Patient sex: M
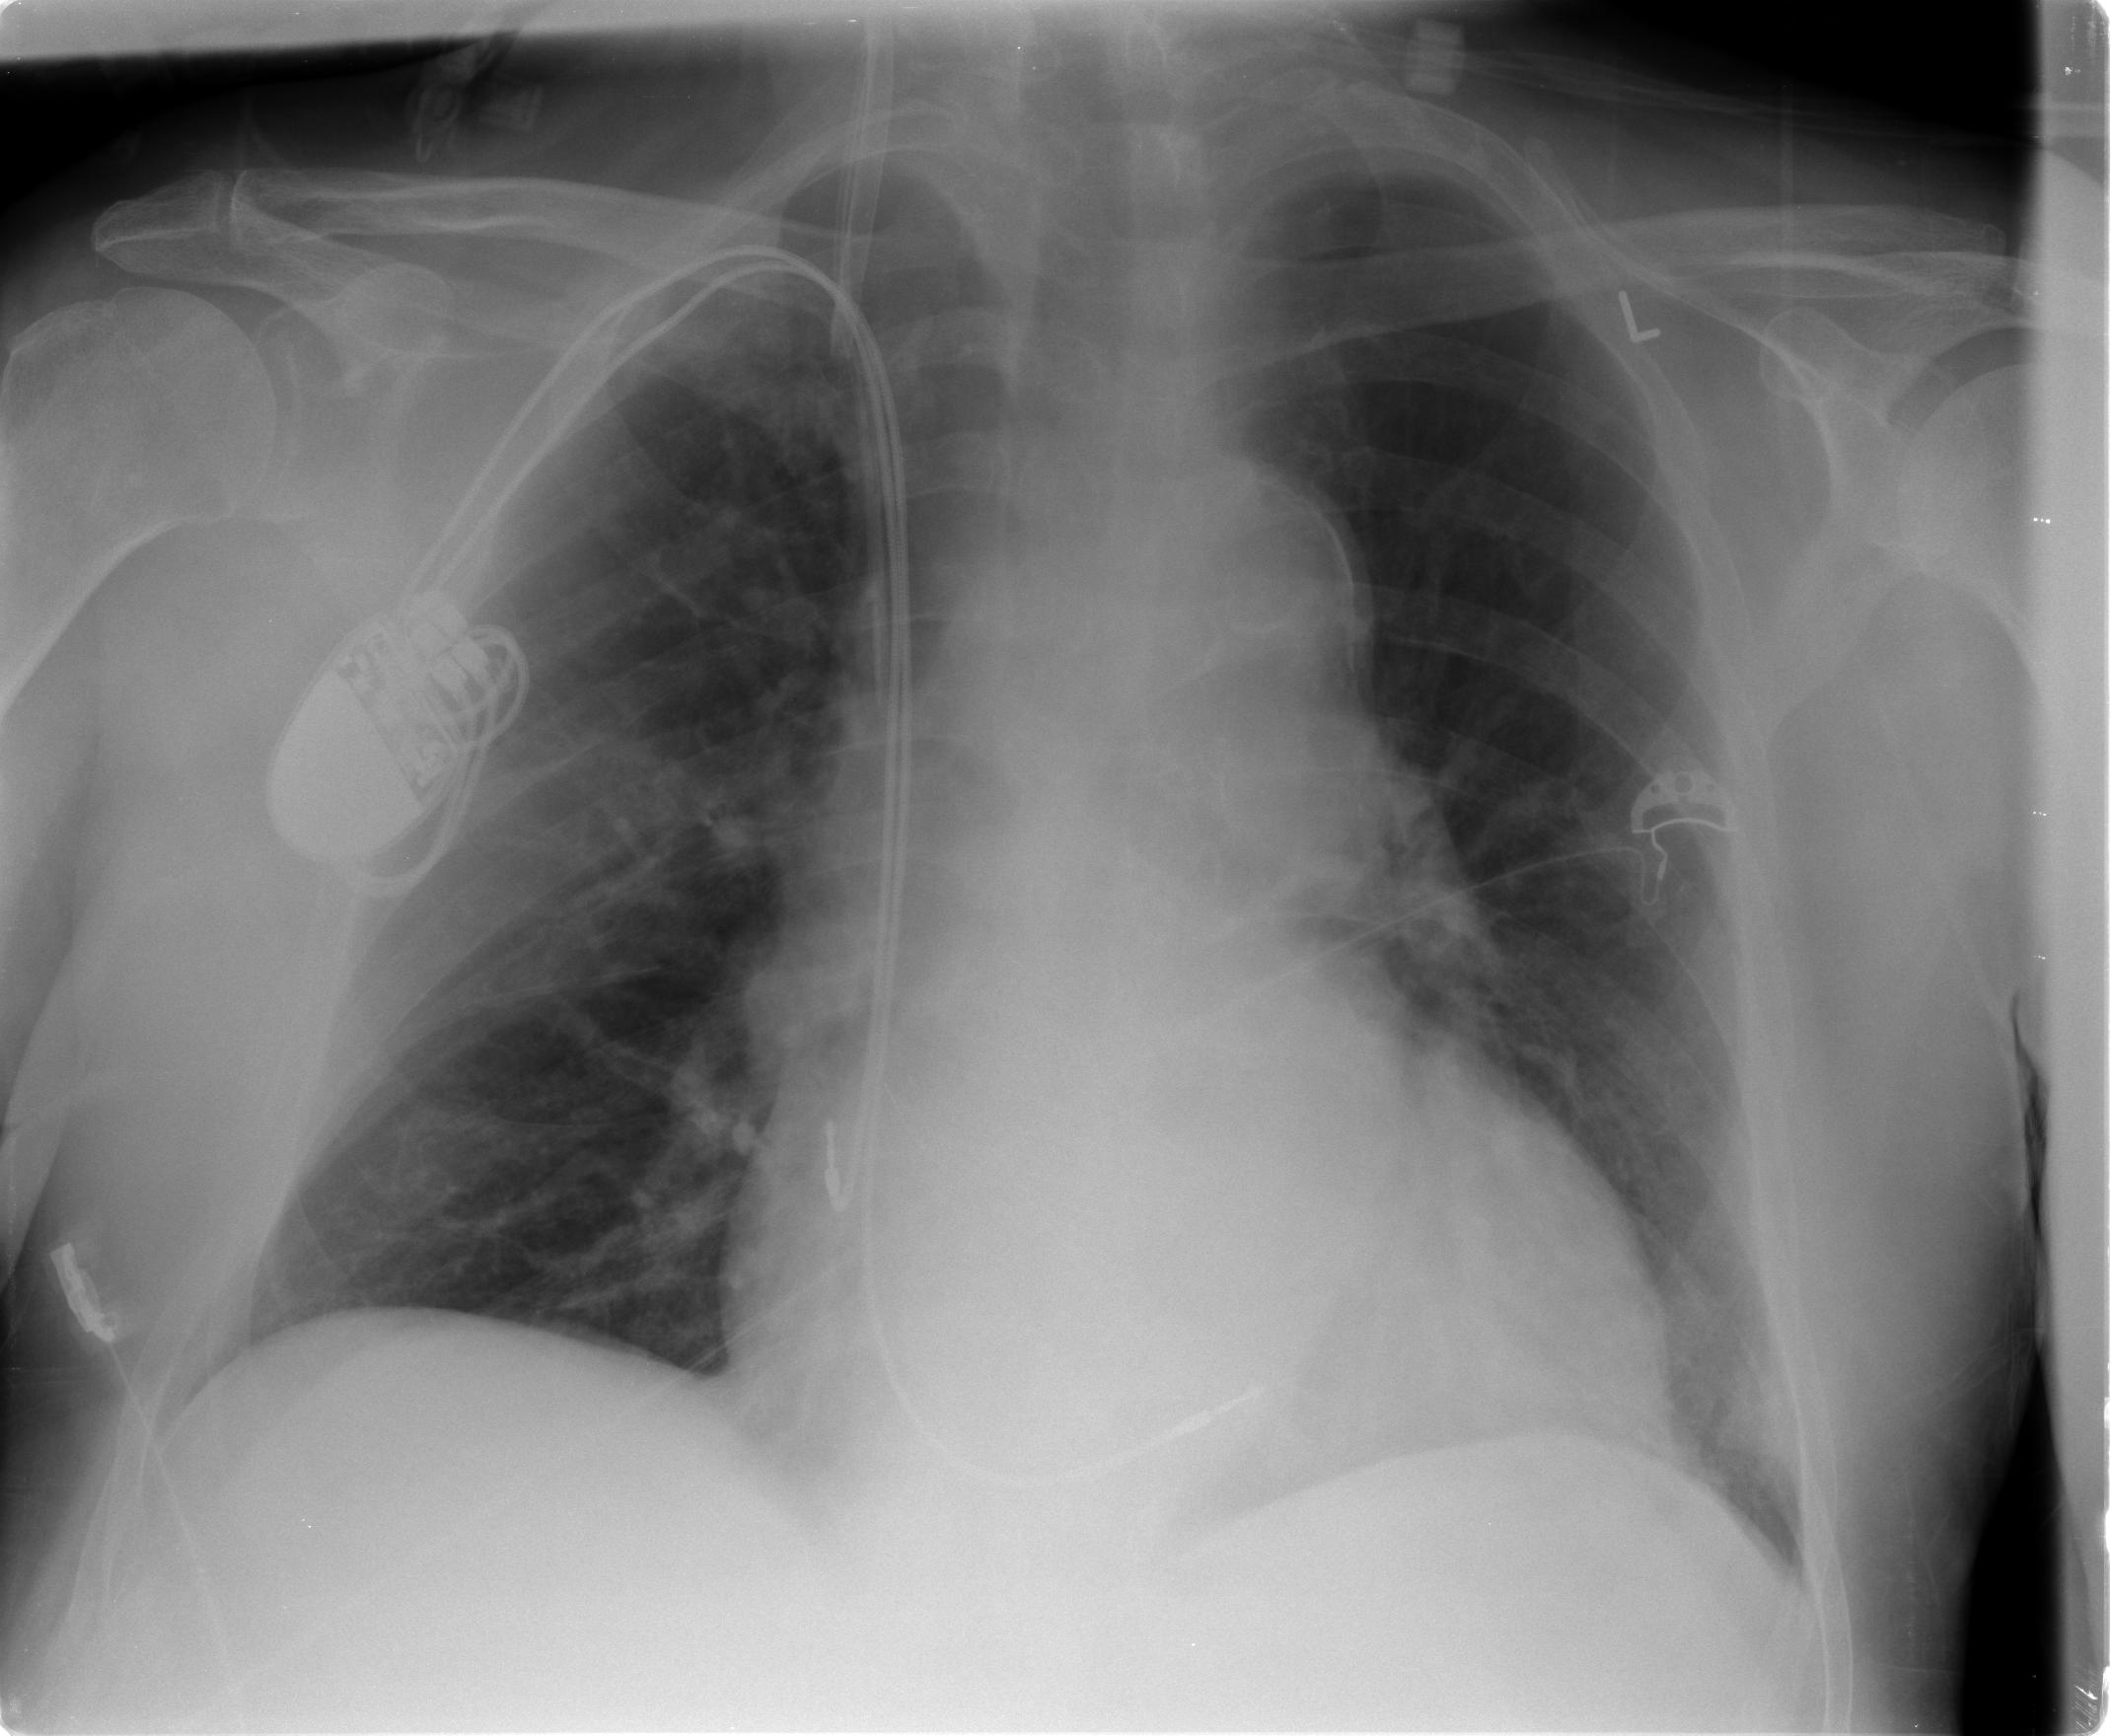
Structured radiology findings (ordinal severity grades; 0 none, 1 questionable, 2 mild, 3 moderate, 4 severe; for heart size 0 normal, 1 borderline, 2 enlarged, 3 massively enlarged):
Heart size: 2
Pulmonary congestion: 1
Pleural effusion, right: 0
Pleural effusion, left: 0
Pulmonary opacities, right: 0
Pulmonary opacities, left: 0
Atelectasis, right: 1
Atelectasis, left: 1